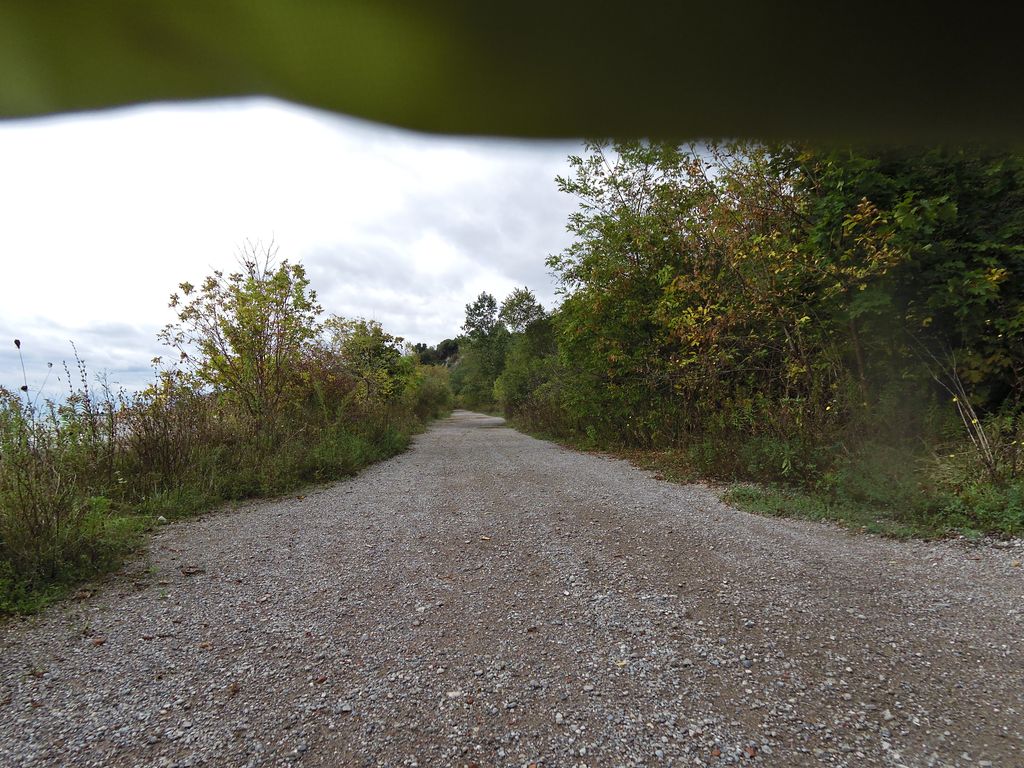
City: toronto